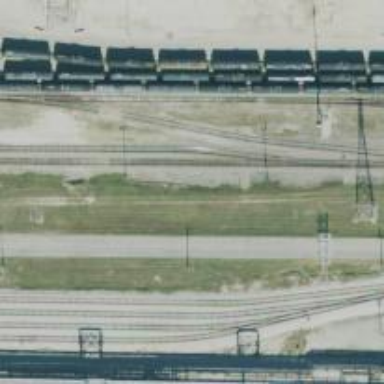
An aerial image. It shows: Railway siding for service.